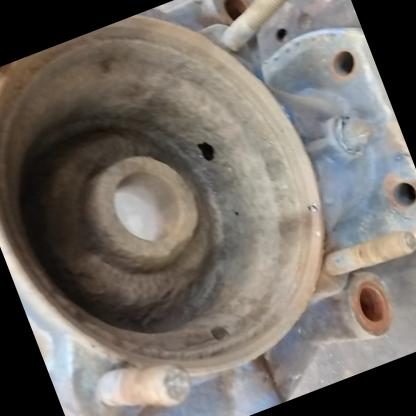
Klasa: inne